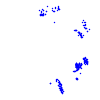
Particle: proton